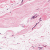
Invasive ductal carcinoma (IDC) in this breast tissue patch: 0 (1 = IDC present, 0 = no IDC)